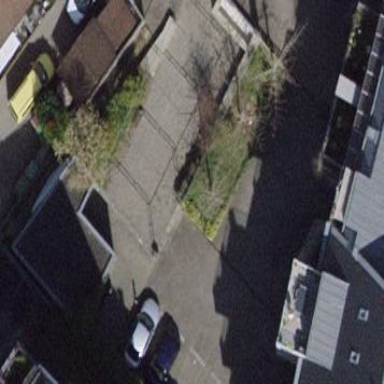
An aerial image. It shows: Parking area with surface.